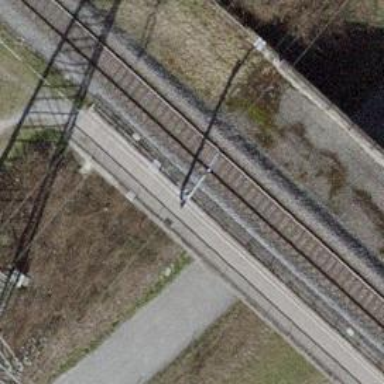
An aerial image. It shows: Bridge over railway with electrified contact lines.